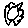
Label: sun